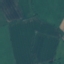
Land use / land cover class: Pasture